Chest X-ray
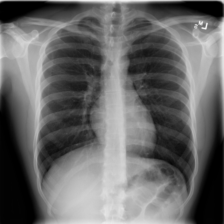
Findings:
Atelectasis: negative
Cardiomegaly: negative
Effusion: negative
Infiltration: negative
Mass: negative
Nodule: negative
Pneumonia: negative
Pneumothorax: negative
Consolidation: negative
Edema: negative
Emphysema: negative
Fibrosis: negative
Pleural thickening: negative
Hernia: negative